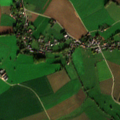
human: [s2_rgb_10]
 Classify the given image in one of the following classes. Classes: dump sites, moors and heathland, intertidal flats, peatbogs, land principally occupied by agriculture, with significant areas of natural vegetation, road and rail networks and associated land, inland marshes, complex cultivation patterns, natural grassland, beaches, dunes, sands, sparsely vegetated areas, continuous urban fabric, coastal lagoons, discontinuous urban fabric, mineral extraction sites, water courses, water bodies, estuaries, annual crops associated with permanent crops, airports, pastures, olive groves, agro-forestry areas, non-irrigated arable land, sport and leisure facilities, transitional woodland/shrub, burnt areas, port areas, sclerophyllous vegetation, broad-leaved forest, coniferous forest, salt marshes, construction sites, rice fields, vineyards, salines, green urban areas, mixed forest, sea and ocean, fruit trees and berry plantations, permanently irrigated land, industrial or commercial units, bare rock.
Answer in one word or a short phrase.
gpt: discontinuous urban fabric, non-irrigated arable land, pastures, complex cultivation patterns